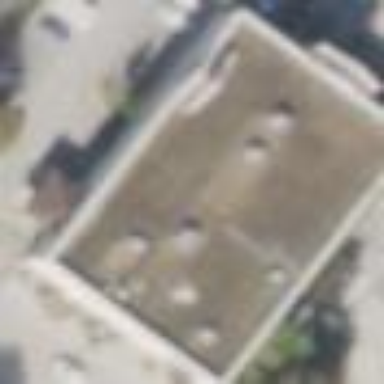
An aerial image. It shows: Building.